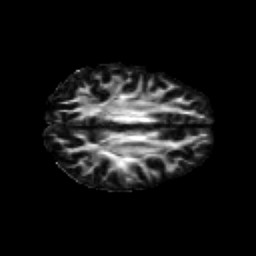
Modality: FA
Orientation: axial
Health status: healthy
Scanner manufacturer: siemens
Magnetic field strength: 3 T
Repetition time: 10 s
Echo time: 0.092 s